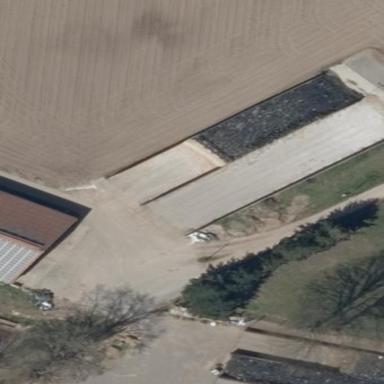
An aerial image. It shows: Bunker silo.